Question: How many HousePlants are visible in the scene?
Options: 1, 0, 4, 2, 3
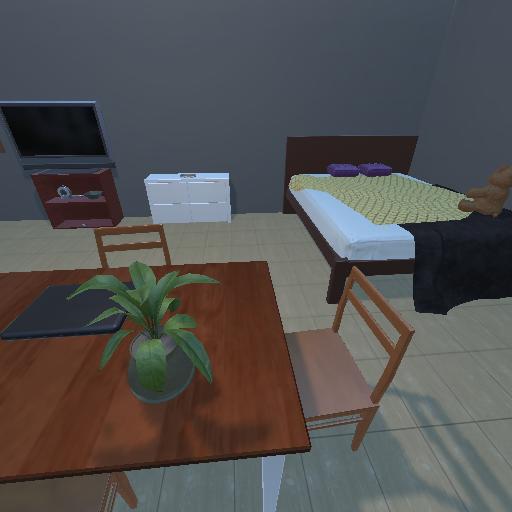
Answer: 1